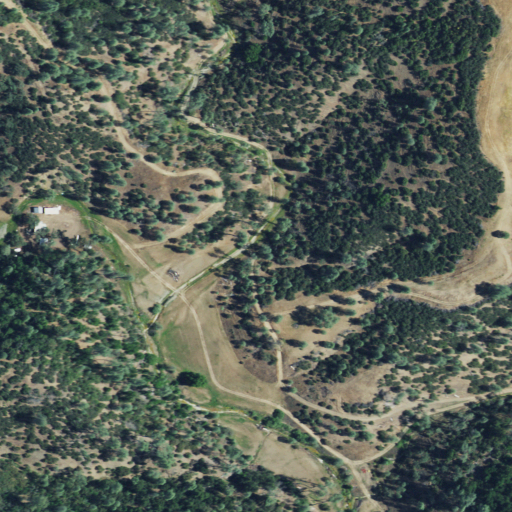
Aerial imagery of valley in California named Skunk Hollow Gulch containing grassland, mixed forest, open development, and shrub